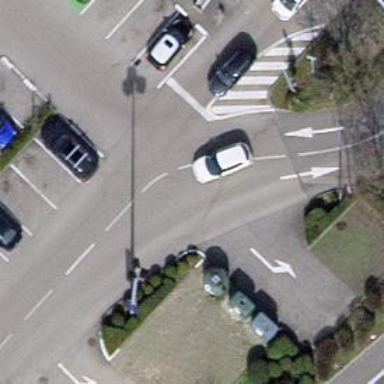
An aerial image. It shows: Parking aisle designated as service road.